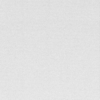
Label: dusty